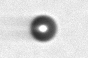
Label: bead